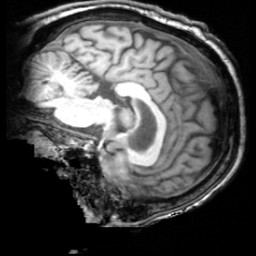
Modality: T1w
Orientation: sagittal
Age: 63
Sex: male
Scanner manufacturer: siemens
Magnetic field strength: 3 T
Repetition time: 1.62 s
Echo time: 0.003 s